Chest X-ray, PA view. Patient: 68 years old, sex M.
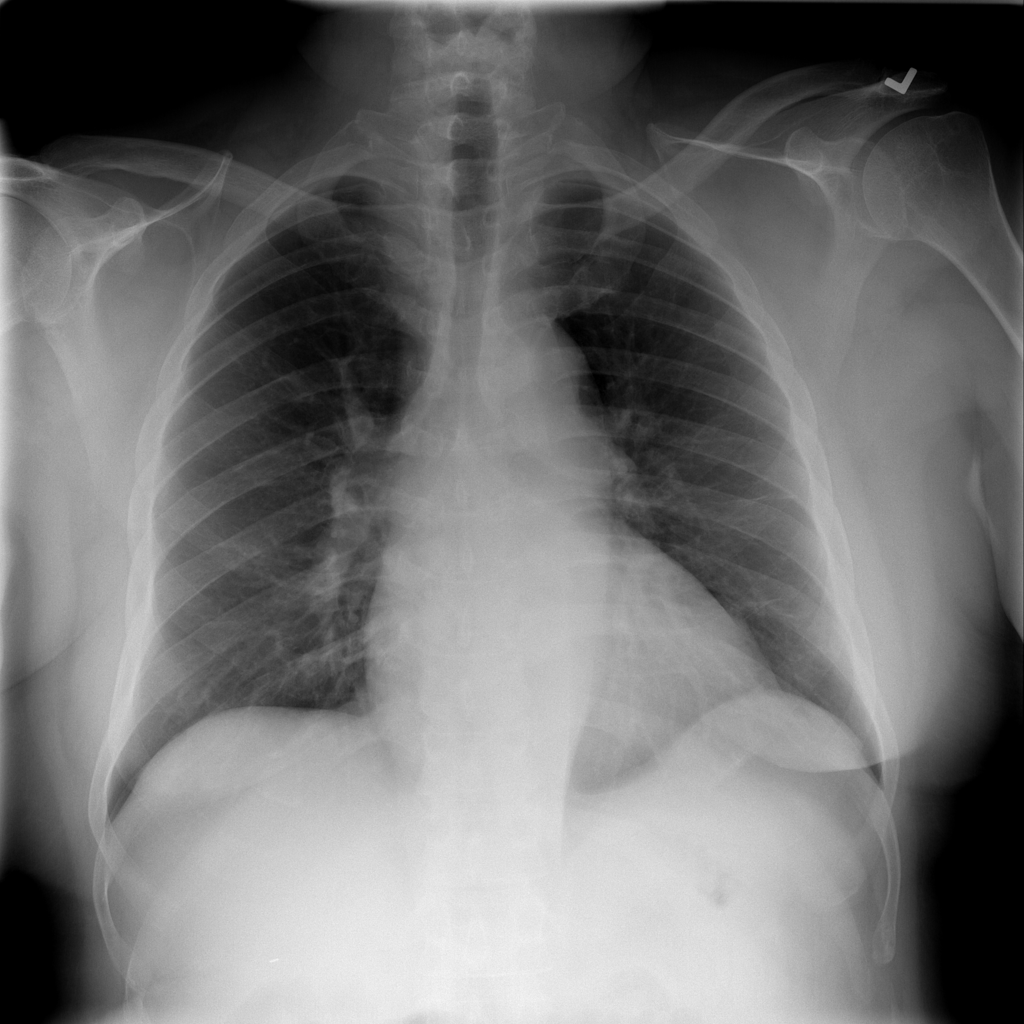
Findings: No Finding